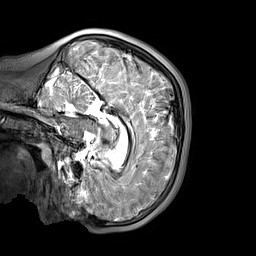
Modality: T2w
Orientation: sagittal
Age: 10
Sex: male
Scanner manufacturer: siemens
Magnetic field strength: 3 T
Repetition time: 3.2 s
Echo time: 0.408 s